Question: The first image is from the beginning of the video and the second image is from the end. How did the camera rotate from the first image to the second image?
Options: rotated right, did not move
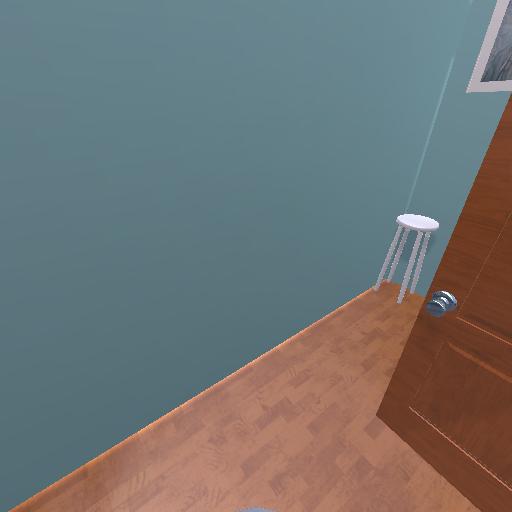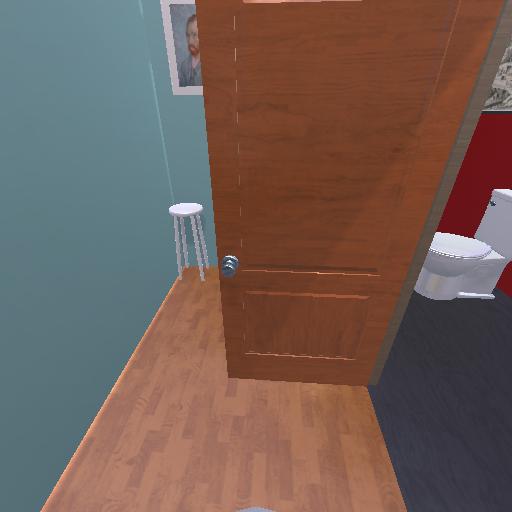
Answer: rotated right